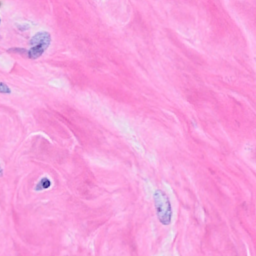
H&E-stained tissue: Breast